【题型】证明题　【知识点】解析几何　【难度】hard
已知椭圆 \(\Omega: \dfrac{x^2}{a^2} + \dfrac{y^2}{b^2} = 1 \ (a > b > 0)\) 上一点 \(P\left(\sqrt{2}, \dfrac{\sqrt{6}}{2}\right)\) 到两个焦点的距离之和为 4.

(1) 求 \(\Omega\) 的方程；

(2) 若斜率均为 1 的直线 \(l_1, l_2\) 分别经过 \(\Omega\) 的左顶点和右焦点，\(l_1\) 与 \(\Omega\) 交于 \(A, B\) 两点，\(l_2\) 与 \(\Omega\) 交于 \(C, D\) 两点，求 \(A, B, C, D\) 这四点围成的四边形的面积；

(3) 若过点 \((2a, 0)\) 的直线 \(l\) 与 \(\Omega\) 交于 \(M, N\) 两点，直线 \(l\) 的斜率不为 0，\(F\) 为 \(\Omega\) 的右焦点，证明：\(\triangle MNF\) 的内心在定直线上.
【解答】
【详解】（1）由题意，\(2a = 4\)，则 \(a = 2\)，所以椭圆方程为 \(\dfrac{x^2}{4} + \dfrac{y^2}{b^2} = 1\)，\\
又点 \(P\left(\sqrt{2}, \dfrac{\sqrt{6}}{2}\right)\) 在椭圆上，则 \(\dfrac{2}{4} + \dfrac{\dfrac{3}{2}}{b^2} = 1\)，解得 \(b^2 = 3\)，\\
所以椭圆 \(\Omega\) 的方程为 \(\dfrac{x^2}{4} + \dfrac{y^2}{3} = 1\).

\vspace{0.5em}
（2）由题，如图椭圆的左顶点为 \(A(-2,0)\)，则直线 \(l_1: y = x + 2\)，\\
右焦点为 \(F(1,0)\)，则直线 \(l_2: y = x - 1\)，\\
将直线 \(l_1\) 与椭圆方程联立
\[
\begin{cases}
y = x + 2 \\
\dfrac{x^2}{4} + \dfrac{y^2}{3} = 1
\end{cases},
\]
化简整理得 \(7x^2 + 16x + 4 = 0\)，\\
解得 \(x_1 = -2\)，\(x_2 = -\dfrac{2}{7}\)，即点 \(B\left(-\dfrac{2}{7}, \dfrac{12}{7}\right)\)，\\
\(\therefore |AB| = \sqrt{\left(-2 + \dfrac{2}{7}\right)^2 + \left(\dfrac{12}{7}\right)^2} = \dfrac{12\sqrt{2}}{7}\)，\\
同理，可求得 \(|CD| = \dfrac{24}{7}\)，又 \(AB \parallel CD\)，\\
所以四边形 \(ABCD\) 为梯形，梯形的高即两平行线 \(l_1\) 与 \(l_2\) 间的距离，\\
\(d = \dfrac{|2 + 1|}{\sqrt{2}} = \dfrac{3\sqrt{2}}{2}\)，\\
所以四边形 \(ABCD\) 的面积为 \(S = \dfrac{1}{2}\left(\dfrac{24}{7} + \dfrac{12\sqrt{2}}{7}\right) \times \dfrac{3\sqrt{2}}{2} = \dfrac{18 + 18\sqrt{2}}{7}\).

\vspace{0.5em}

（3）如图，设直线 \(l: x = my + 4\)，\(M(x_3, y_3)\)，\(N(x_4, y_4)\)，\(\triangle MNF\) 的内切圆的圆心为 \(I(x_0, y_0)\)，\\
则 \(\overrightarrow{IF} = (1 - x_0, -y_0)\)，\(\overrightarrow{IN} = (x_4 - x_0, y_4 - y_0)\)，\(\overrightarrow{IM} = (x_3 - x_0, y_3 - y_0)\)，\\
由奔驰定理可得，\(|MN|\overrightarrow{IF} + |MF|\overrightarrow{IN} + |NF|\overrightarrow{IM} = \vec{0}\)，\\
即 \(|MN|(1 - x_0, -y_0) + |MF|(x_4 - x_0, y_4 - y_0) + |NF|(x_3 - x_0, y_3 - y_0) = (0, 0)\)，\\
可得 \(x_0 = \dfrac{|MN| + x_3|NF| + x_4|MF|}{|MN| + |NF| + |MF|}\)，\\
联立
\[
\begin{cases}
x = my + 4 \\
\dfrac{x^2}{4} + \dfrac{y^2}{3} = 1
\end{cases},
\]
化简整理得 \((3m^2 + 4)y^2 + 24my + 36 = 0\)，\\
\(y_3 + y_4 = -\dfrac{24m}{3m^2 + 4}\)，\(y_3y_4 = \dfrac{36}{3m^2 + 4}\)，且 \(\Delta = m^2 - 4 > 0\)，\\
又 \(|MF| = \sqrt{(x_3 - 1)^2 + y_3^2} = \sqrt{(x_3 - 1)^2 + 3\left(1 - \dfrac{x_3^2}{4}\right)} = \dfrac{1}{2}(4 - x_3)\)，\\
同理，\(|NF| = \dfrac{1}{2}(4 - x_4)\)，\\
\(\therefore x_3|NF| + x_4|MF| = x_3 \times \dfrac{1}{2}(4 - x_4) + x_4 \times \dfrac{1}{2}(4 - x_3) = 2(x_3 + x_4) - x_3x_4\)，\\
\(= 2(my_3 + 4 + my_4 + 4) - (my_3 + 4)(my_4 + 4)\)，\\
\(= -m^2y_3y_4 - 2m(y_3 + y_4)\)，\\
\(= -\dfrac{36m^2}{3m^2 + 4} + \dfrac{48m^2}{3m^2 + 4} = \dfrac{12m^2}{3m^2 + 4}\)，\\
又 \(|NF| + |MF| = 4 - \dfrac{1}{2}(x_3 + x_4)\)，\\
\(= 4 - \dfrac{1}{2}(my_3 + 4 + my_4 + 4)\)，\\
\(= -\dfrac{1}{2}m(y_3 + y_4)\)，\\
\(= \dfrac{12m^2}{3m^2 + 4}\)，\\
则 \(x_3|NF| + x_4|MF| = |NF| + |MF|\)，即 \(|MN| + x_3|NF| + x_4|MF| = |MN| + |NF| + |MF|\)，\\
所以 \(x_0 = \dfrac{|MN| + x_3|NF| + x_4|MF|}{|MN| + |NF| + |MF|} = 1\)，\\
所以 \(\triangle MNF\) 的内心在定直线 \(x = 1\) 上.

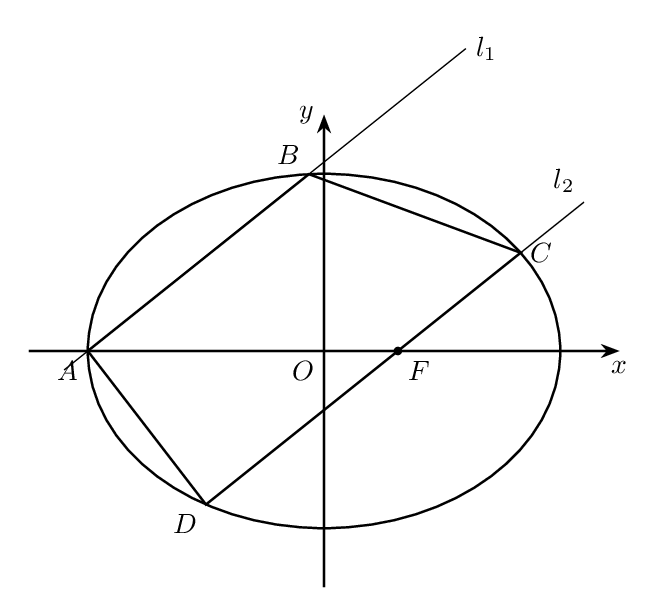
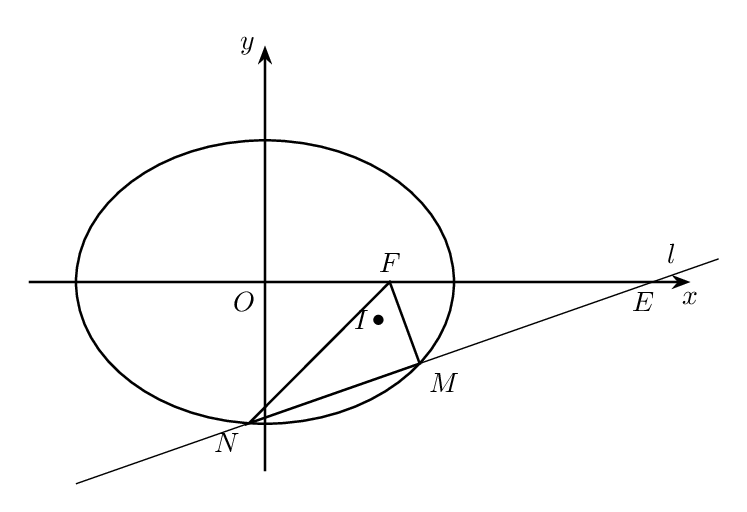